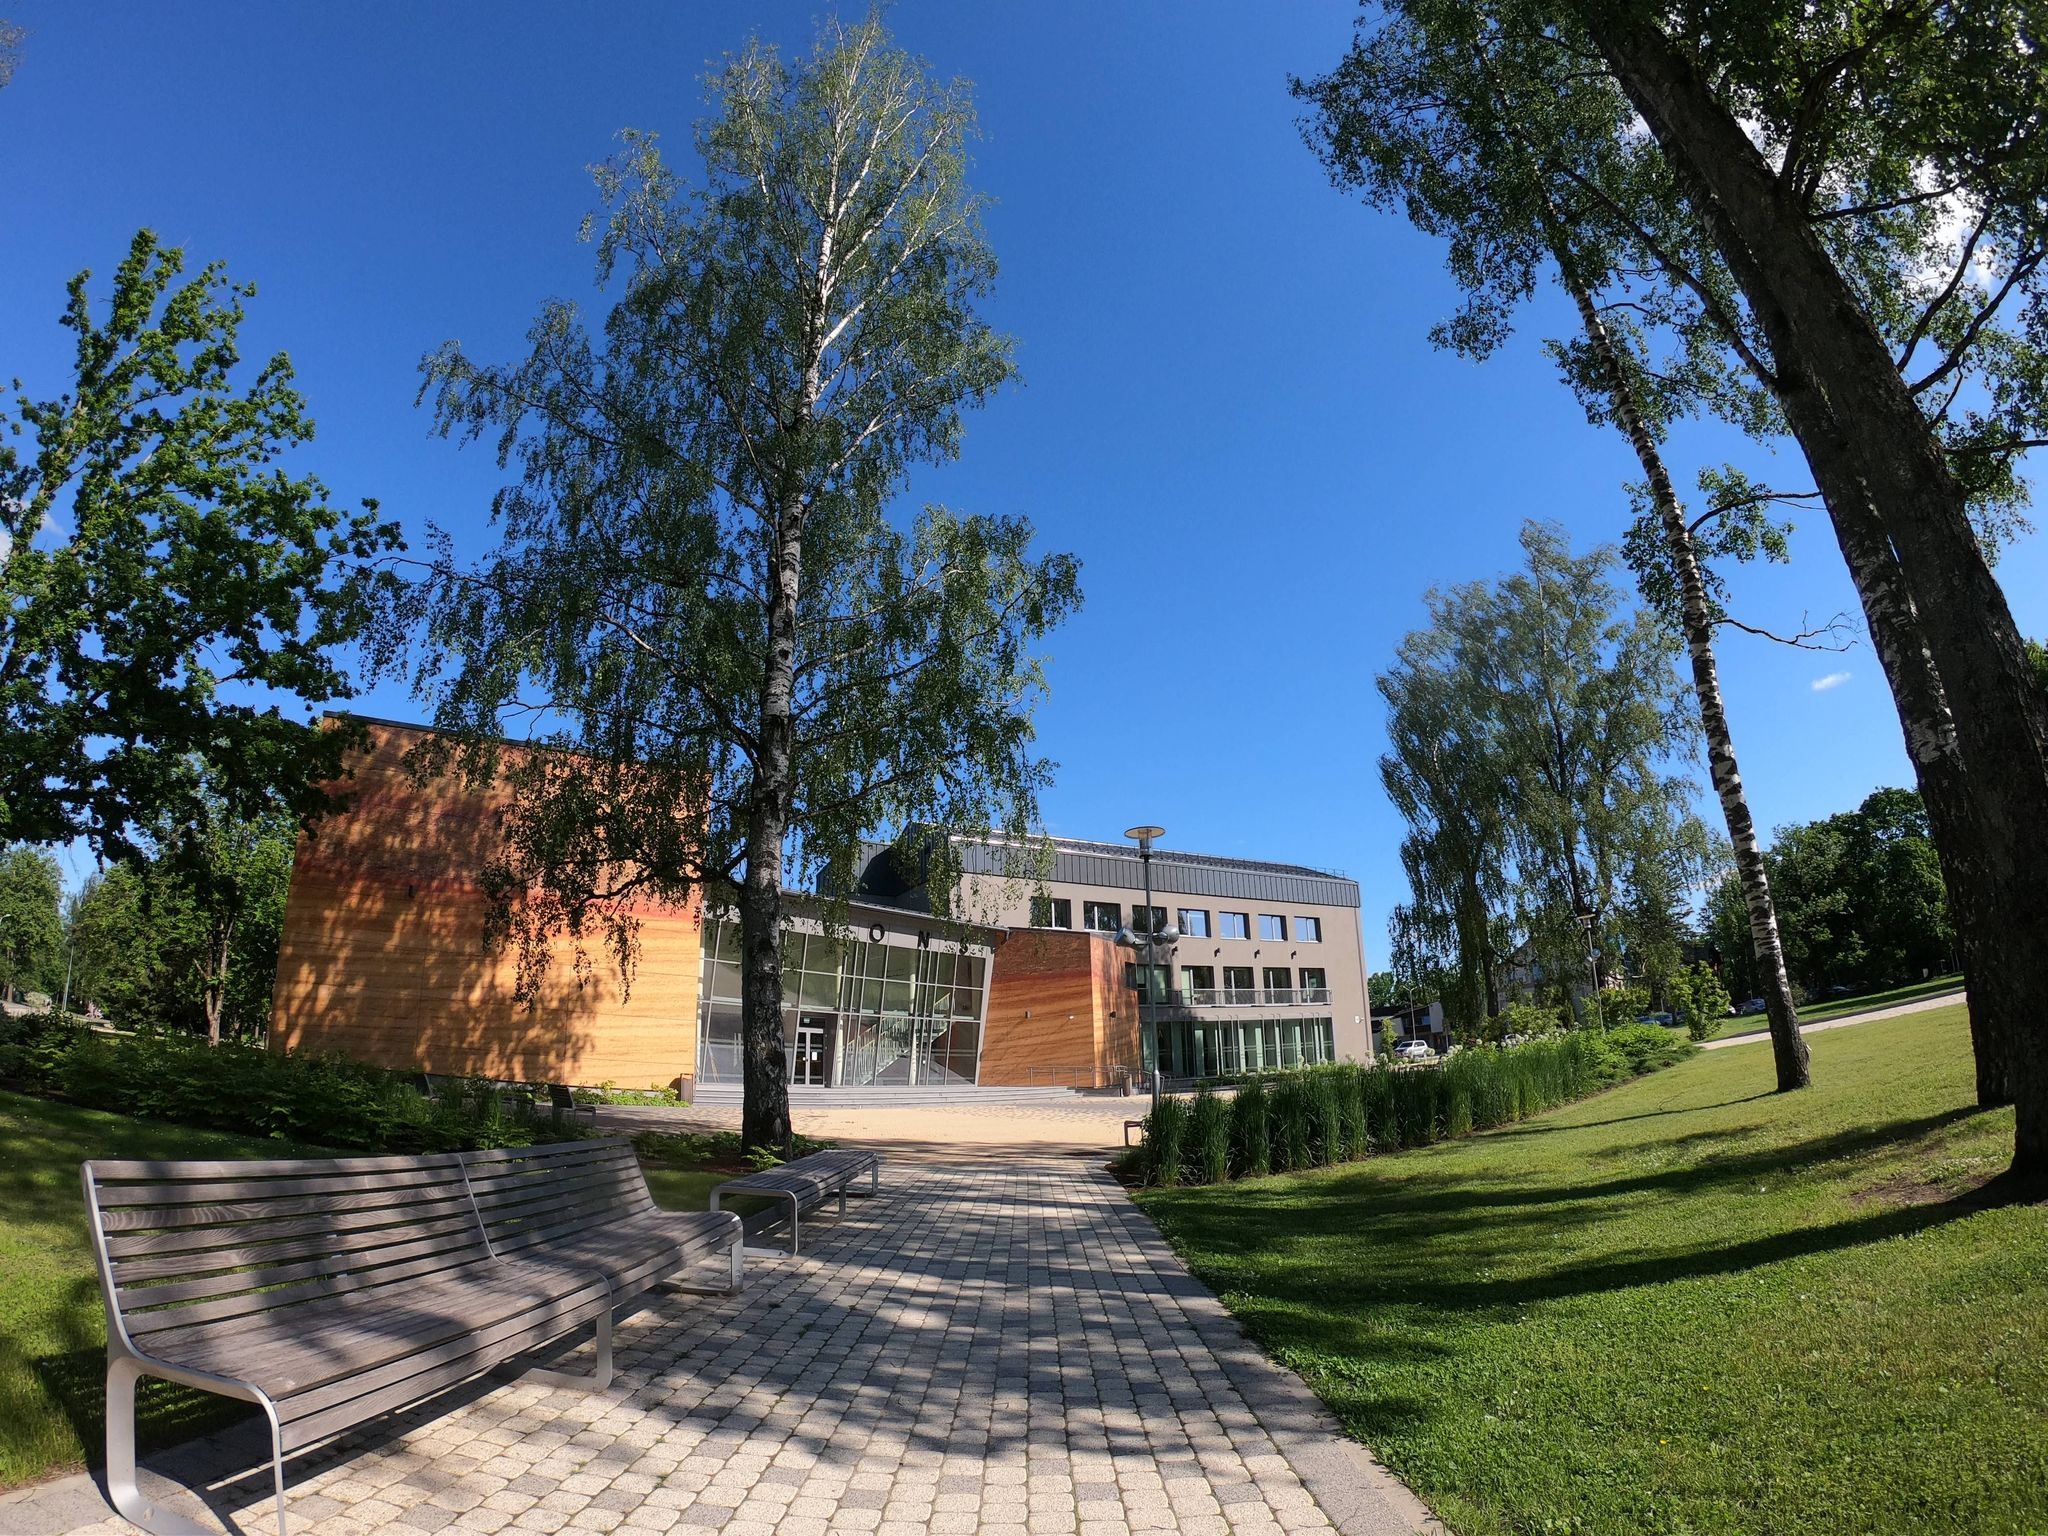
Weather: clear
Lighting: day
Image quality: good
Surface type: walking surface
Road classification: footway
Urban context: rural cluster
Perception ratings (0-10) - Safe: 3.83, Lively: 6.4, Beautiful: 7, Boring: 7.15, Depressing: 1.46, Wealthy: 9.14